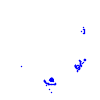
Particle: pion